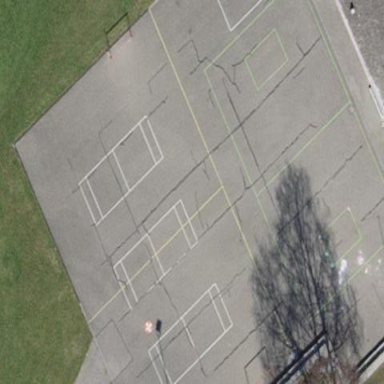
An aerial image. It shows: Pedestrian asphalt road within schoolyard.